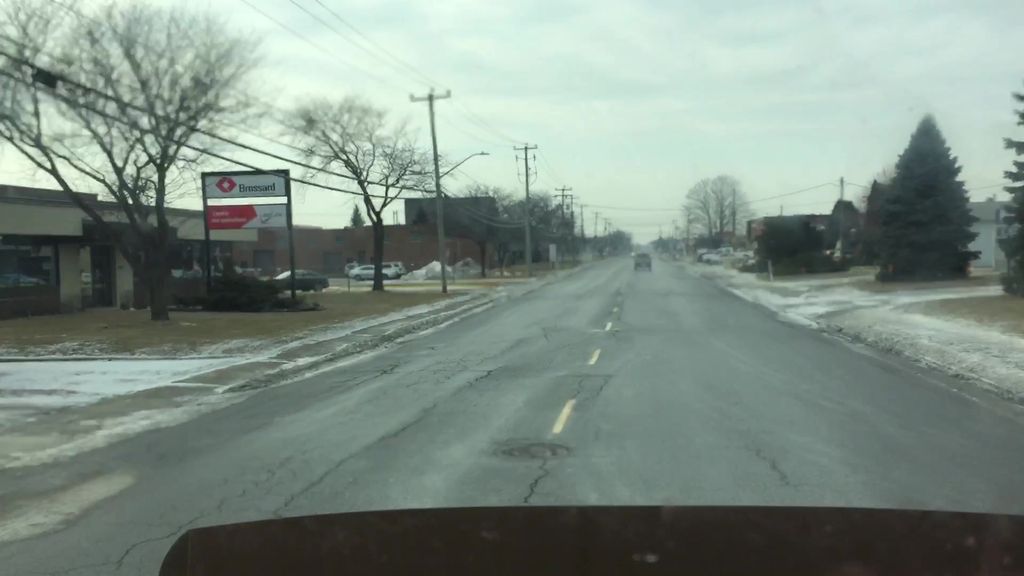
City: montreal